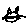
Label: cat